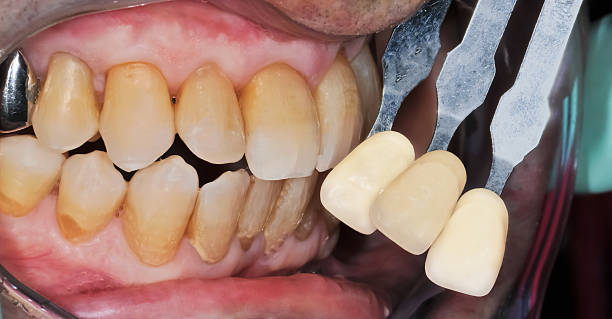
Condition: Calculus